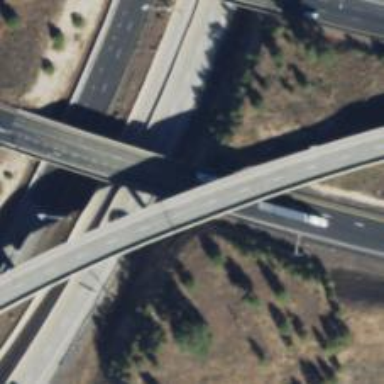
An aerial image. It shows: Bridge over motorway link with asphalt surface.